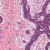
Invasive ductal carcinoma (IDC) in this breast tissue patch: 0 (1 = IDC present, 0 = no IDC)